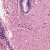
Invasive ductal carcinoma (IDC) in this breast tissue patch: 0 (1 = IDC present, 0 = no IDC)